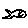
Label: fish